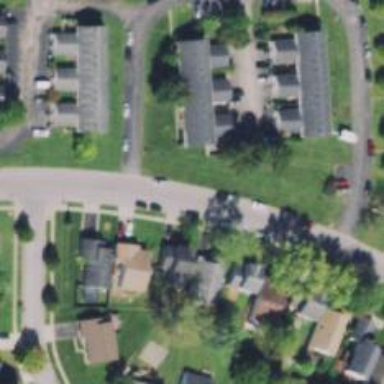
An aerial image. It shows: Residential road with asphalt surface and sidewalk on the left side.